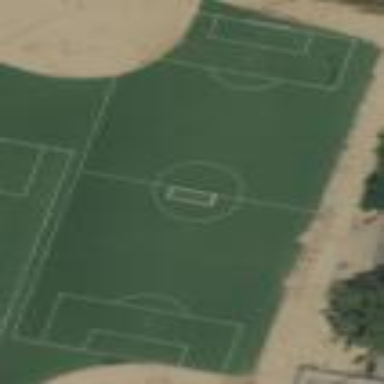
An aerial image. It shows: Grass pitch designated for soccer.